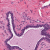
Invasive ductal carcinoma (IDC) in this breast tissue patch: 0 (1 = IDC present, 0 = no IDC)